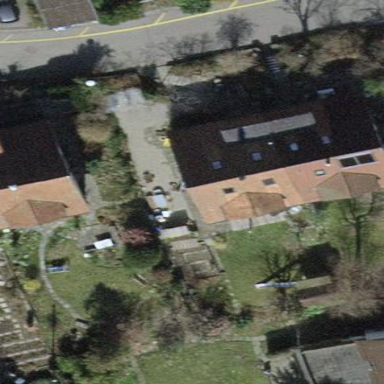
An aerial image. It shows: Building with tiled roof.